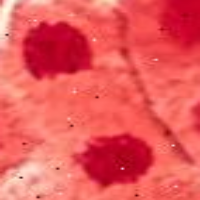
Label: telophase